Chest X-ray. View position: PA
Patient age: 51
Patient sex: M
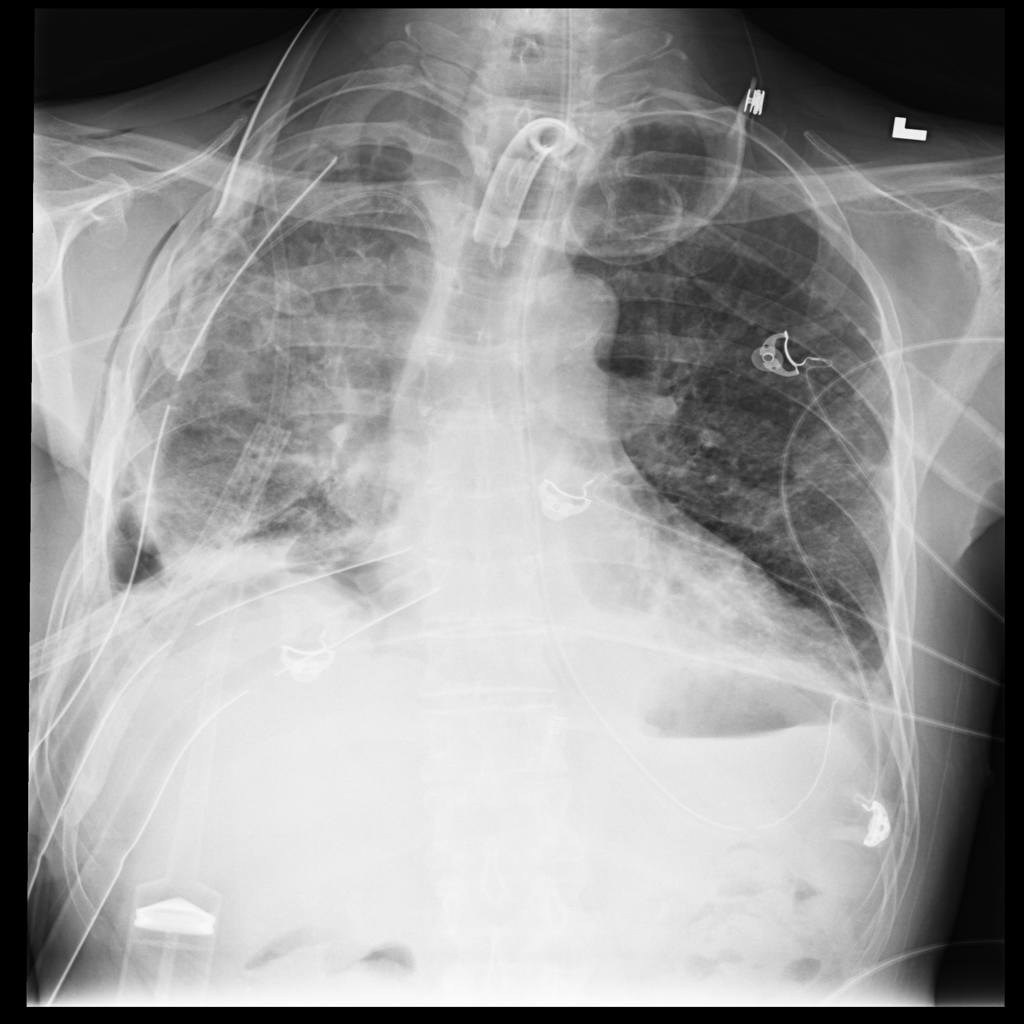
Finding: Pneumothorax